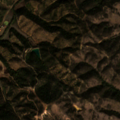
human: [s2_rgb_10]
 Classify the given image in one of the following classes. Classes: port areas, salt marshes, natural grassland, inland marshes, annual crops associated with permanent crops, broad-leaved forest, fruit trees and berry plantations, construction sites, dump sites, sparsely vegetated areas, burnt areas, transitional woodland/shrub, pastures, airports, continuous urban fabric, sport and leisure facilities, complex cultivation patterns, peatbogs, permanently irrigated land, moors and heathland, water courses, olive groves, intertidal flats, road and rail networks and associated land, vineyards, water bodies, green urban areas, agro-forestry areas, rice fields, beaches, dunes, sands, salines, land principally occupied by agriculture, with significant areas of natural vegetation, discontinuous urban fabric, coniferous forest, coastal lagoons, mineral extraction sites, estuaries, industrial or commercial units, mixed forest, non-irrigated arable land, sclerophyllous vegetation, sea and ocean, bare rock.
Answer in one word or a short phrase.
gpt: pastures, land principally occupied by agriculture, with significant areas of natural vegetation, transitional woodland/shrub